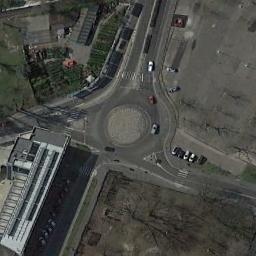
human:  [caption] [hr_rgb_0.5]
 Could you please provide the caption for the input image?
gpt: There are several moving vehicles on the road at the roundabout, There are some buildings and some trees around the roundabout, And many cars are parked in the open space beside the roundabout .

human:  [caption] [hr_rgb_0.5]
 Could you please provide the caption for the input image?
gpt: The roundabout with four exits and entrances is surrounded by some buildings and clearings .

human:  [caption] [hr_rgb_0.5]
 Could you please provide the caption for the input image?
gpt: There are several cars next to the roundabout .

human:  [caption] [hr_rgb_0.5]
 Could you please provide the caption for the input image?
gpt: The roundabout is on the bare land next to buildings .

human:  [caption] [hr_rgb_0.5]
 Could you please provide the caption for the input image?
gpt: There are some buildings near the roundabout .